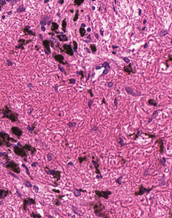
Tumor epithelial tissue: no
Tumor-associated stroma tissue: yes
Normal tissue: no